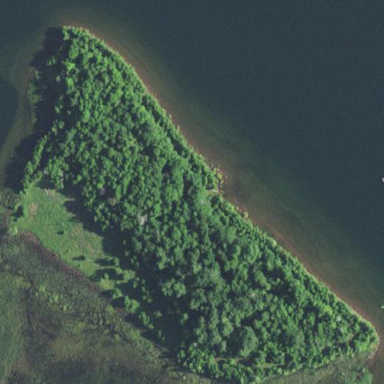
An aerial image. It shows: Island covered with woodland.